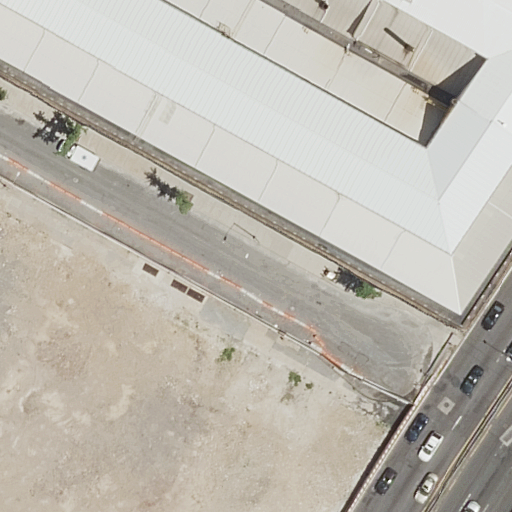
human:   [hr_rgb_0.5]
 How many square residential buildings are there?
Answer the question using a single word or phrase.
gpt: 0

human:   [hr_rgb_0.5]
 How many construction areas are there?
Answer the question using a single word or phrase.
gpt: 0

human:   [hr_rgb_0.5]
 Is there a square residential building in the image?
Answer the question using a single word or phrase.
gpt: no

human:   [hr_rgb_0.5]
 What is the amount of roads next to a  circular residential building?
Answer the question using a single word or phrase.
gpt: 0

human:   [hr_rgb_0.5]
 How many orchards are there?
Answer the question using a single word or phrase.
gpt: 0

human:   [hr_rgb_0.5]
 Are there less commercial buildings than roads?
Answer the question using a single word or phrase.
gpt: yes

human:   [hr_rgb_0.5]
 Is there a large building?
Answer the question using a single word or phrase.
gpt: yes

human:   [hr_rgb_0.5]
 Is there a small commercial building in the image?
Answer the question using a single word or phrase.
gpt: no

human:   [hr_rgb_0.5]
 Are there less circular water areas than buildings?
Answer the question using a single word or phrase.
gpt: yes

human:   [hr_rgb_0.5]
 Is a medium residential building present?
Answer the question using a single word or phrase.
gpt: no

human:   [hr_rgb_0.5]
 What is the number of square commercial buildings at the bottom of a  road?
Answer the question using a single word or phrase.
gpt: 0

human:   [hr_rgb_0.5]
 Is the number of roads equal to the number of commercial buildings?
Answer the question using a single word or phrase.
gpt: no

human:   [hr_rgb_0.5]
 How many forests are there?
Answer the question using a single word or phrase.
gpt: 0

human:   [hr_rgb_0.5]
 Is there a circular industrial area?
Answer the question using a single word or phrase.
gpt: no

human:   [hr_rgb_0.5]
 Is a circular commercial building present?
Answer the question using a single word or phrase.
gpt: no

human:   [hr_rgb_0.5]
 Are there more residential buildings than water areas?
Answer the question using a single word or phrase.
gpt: yes

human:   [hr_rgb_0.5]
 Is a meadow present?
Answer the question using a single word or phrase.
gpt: no

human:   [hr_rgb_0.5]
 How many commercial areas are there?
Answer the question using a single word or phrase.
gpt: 0

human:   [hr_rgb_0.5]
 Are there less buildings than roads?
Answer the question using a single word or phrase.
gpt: yes

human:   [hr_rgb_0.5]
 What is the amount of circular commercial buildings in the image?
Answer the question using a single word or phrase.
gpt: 0

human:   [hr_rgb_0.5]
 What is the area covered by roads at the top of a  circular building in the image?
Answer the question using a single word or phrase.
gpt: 0m2

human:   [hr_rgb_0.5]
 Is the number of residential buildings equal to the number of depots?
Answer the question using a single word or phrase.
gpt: no

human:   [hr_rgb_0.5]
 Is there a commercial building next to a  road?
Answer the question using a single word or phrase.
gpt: no

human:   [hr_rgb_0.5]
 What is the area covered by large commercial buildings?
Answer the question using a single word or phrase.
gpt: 0m2

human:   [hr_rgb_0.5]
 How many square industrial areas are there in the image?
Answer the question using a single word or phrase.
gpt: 0

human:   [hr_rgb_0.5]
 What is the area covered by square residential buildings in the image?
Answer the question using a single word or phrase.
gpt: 0m2

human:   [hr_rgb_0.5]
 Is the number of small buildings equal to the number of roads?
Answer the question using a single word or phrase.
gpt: no

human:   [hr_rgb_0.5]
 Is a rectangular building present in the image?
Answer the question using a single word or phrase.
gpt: yes

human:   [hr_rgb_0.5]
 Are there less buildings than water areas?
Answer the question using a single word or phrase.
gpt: no

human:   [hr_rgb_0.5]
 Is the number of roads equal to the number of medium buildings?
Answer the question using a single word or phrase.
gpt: no

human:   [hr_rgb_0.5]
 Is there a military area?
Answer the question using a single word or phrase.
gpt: no

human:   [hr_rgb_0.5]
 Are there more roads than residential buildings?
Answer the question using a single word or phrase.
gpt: yes

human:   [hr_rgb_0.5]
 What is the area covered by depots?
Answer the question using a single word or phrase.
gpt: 0m2

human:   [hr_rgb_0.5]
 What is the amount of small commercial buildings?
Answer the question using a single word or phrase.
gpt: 0

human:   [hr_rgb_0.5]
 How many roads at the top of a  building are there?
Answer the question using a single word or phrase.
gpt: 0

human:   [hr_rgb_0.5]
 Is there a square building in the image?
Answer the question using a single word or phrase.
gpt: no